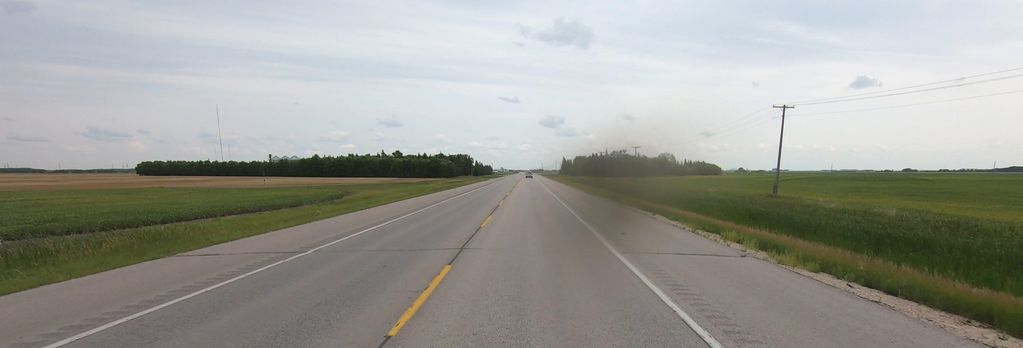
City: winnipeg